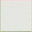
Piece: xx